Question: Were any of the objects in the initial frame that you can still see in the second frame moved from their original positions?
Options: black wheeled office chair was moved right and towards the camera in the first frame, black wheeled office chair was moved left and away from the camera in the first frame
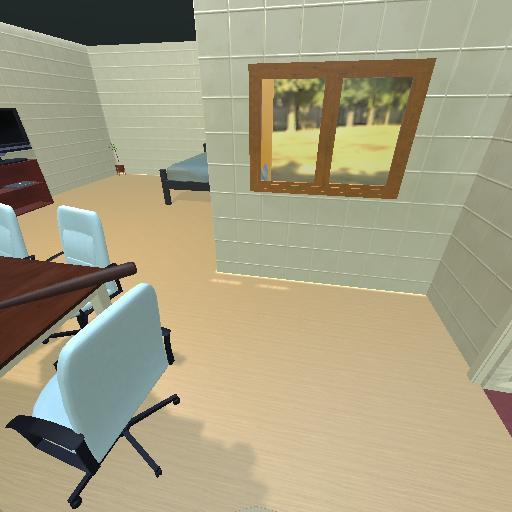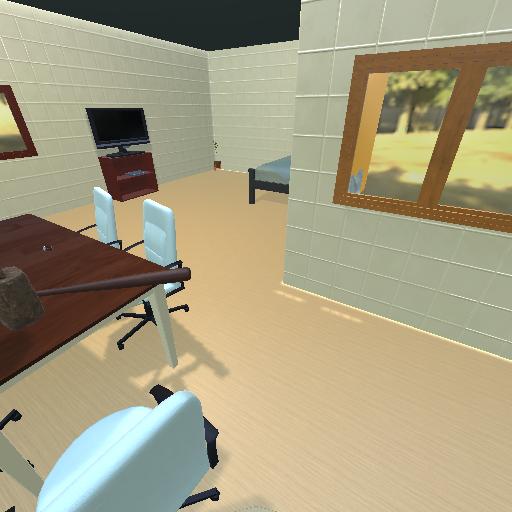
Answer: black wheeled office chair was moved right and towards the camera in the first frame